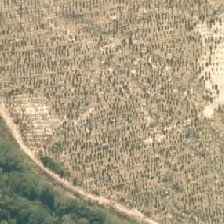
Land cover: harvested_forest